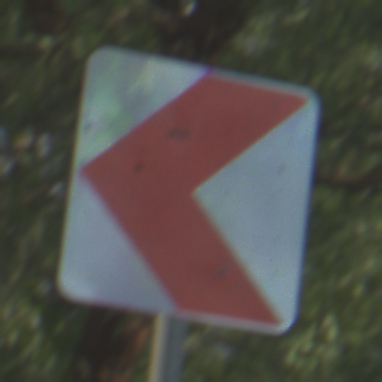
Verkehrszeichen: RichtungstafelnInKurvenKleinRechts
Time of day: MorningAfternoon
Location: Outdoor (Urban)
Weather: PartlyCloudy
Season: NotSpecified
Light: Natural